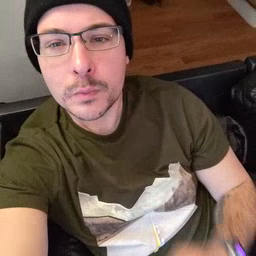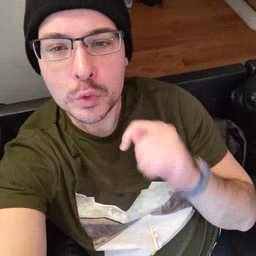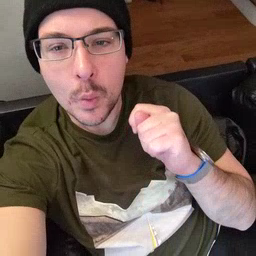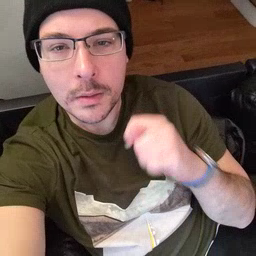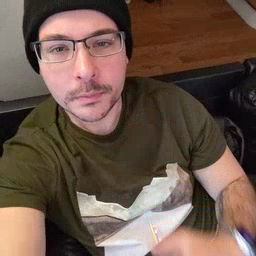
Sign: toy